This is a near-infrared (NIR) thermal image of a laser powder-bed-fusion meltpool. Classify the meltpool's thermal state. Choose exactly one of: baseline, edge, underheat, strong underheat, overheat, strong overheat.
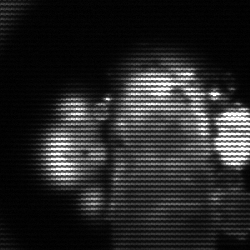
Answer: strong underheat